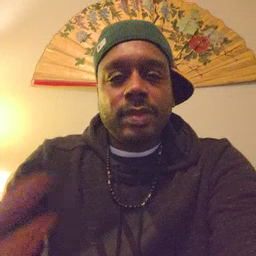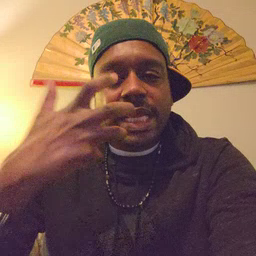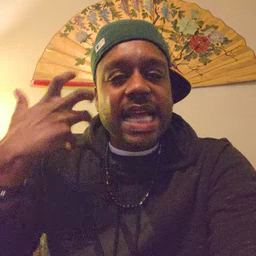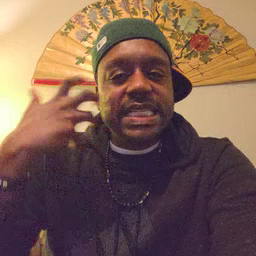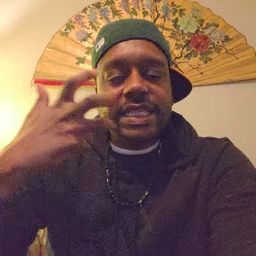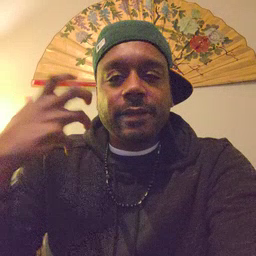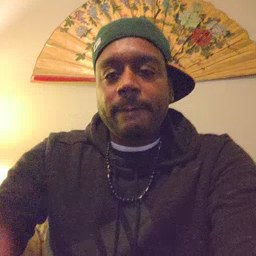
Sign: tiger